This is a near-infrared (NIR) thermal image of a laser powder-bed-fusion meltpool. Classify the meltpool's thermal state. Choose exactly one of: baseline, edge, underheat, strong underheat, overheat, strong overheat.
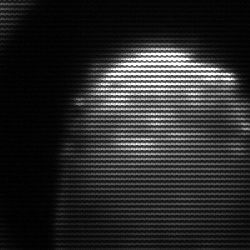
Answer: edge